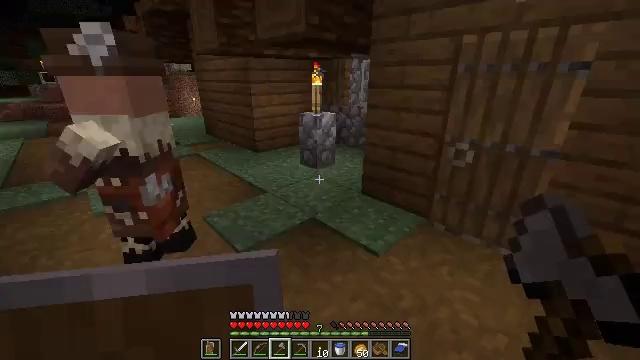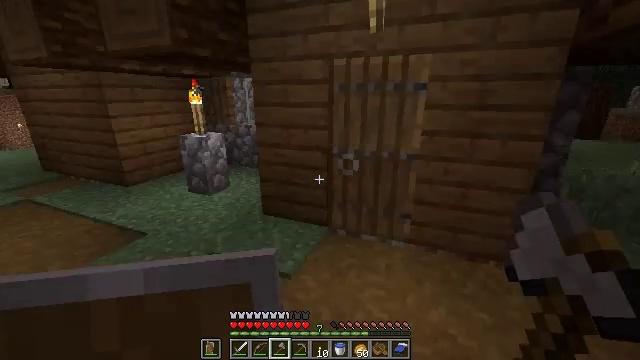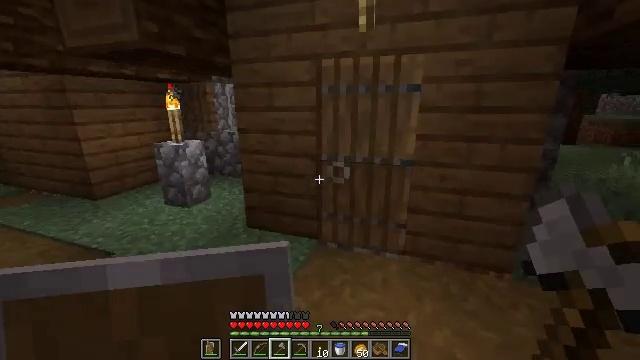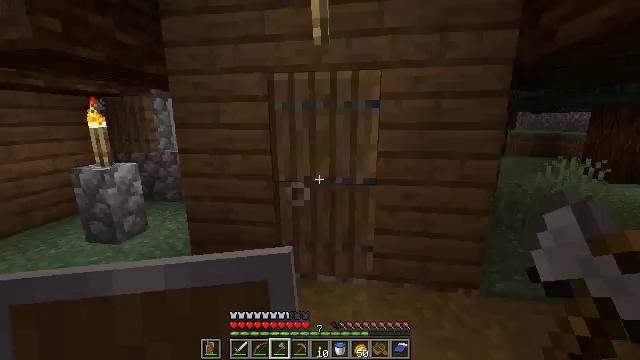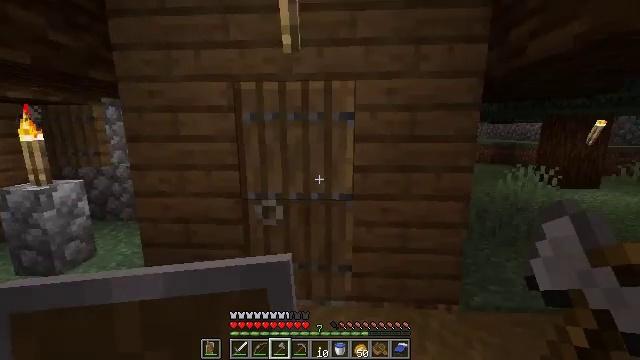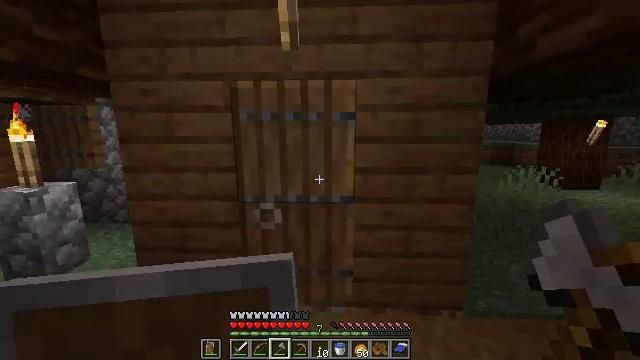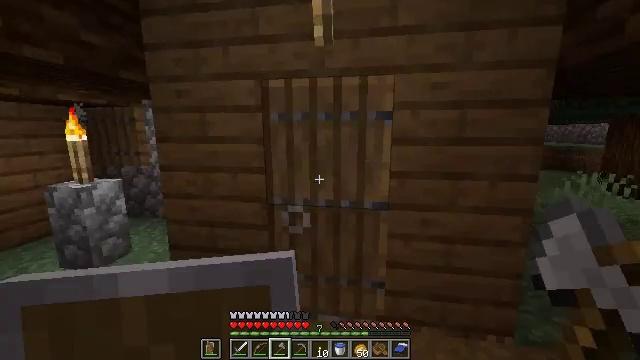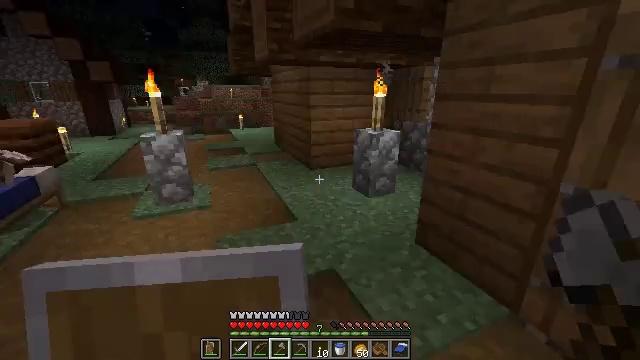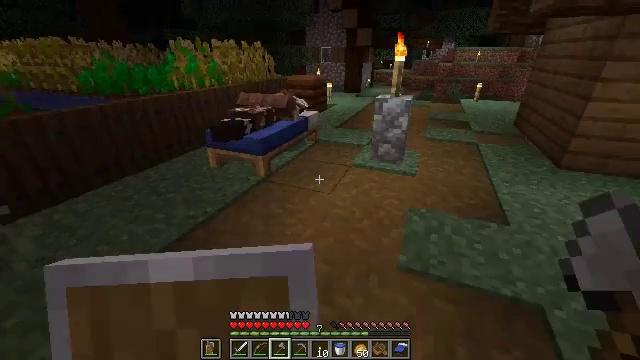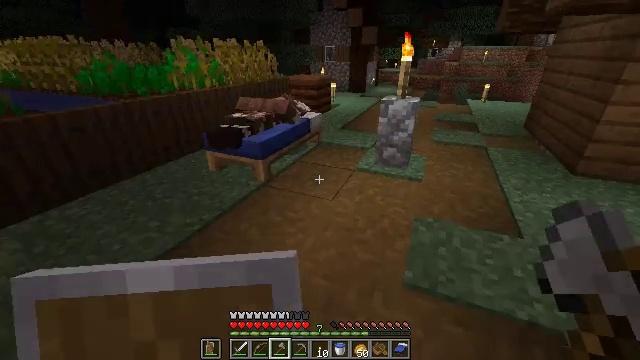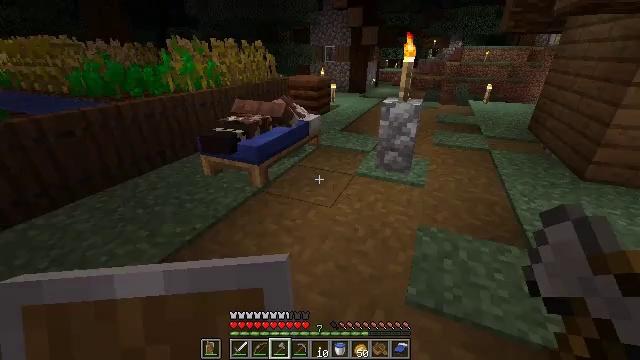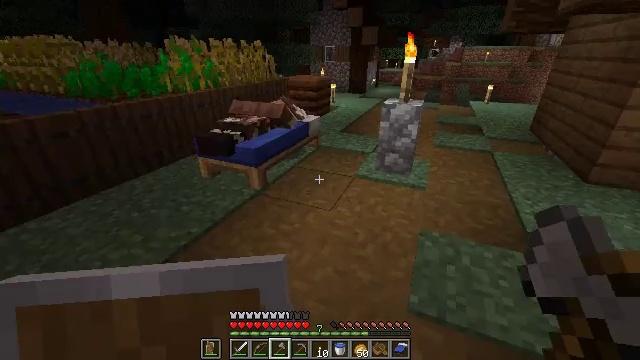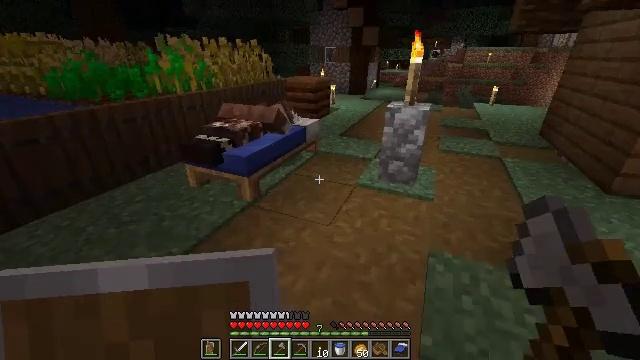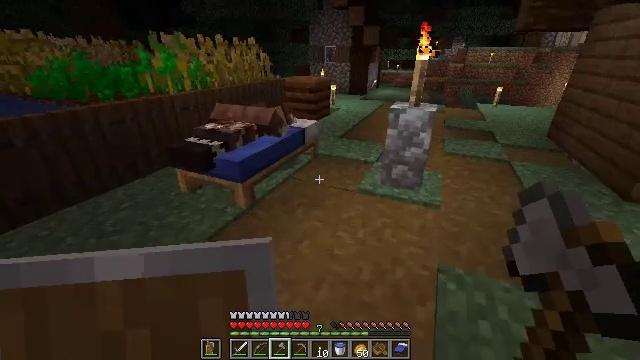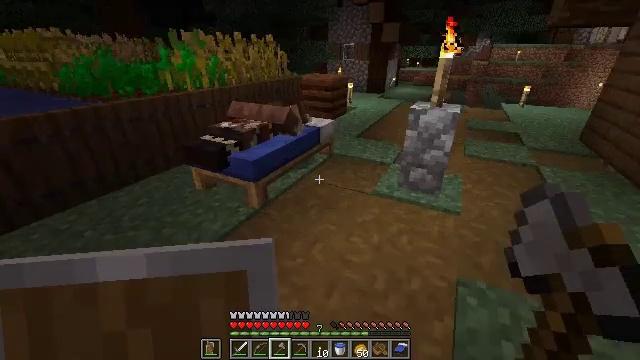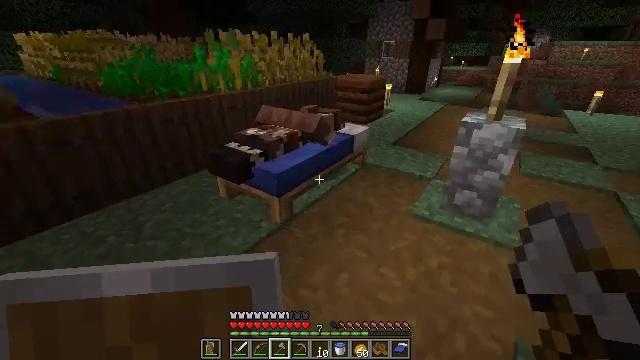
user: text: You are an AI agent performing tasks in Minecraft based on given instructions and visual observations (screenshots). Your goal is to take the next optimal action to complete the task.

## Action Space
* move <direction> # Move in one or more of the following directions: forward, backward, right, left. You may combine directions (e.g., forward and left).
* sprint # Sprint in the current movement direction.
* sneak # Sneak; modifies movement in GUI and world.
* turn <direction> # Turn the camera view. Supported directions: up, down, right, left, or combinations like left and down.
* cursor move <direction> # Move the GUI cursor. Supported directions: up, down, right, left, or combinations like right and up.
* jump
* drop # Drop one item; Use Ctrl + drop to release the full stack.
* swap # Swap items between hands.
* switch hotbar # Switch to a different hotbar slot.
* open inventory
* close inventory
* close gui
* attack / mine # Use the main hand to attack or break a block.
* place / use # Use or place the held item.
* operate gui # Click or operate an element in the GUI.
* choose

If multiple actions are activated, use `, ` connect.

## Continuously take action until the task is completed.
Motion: motion action
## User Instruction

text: Mine the blue bed to pick it up.
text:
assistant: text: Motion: move forward, turn right and up
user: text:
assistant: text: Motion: move forward, turn right and up
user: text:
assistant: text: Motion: move forward, turn right and up
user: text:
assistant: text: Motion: move forward, turn right and up
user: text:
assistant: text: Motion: no_op
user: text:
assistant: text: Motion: turn left
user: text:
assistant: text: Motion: turn left and down
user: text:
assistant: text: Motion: move forward, turn left and down
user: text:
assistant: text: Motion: move forward
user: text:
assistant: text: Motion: move forward
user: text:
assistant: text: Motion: move forward
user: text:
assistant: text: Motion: move forward
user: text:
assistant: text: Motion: move forward
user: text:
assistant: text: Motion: move forward, turn left
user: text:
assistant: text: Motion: move forward, turn left
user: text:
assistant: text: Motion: move forward, turn left
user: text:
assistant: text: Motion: move forward
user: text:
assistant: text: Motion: move forward
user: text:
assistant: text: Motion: no_op
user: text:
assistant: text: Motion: turn down
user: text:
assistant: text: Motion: turn down
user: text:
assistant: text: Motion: no_op
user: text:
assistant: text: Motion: no_op
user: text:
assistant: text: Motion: no_op
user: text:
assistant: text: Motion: no_op
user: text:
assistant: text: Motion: no_op
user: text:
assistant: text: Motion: no_op
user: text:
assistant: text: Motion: no_op
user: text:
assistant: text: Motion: no_op
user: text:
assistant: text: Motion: no_op